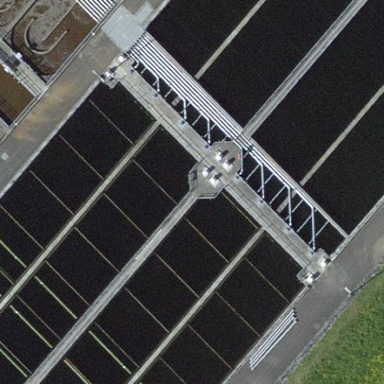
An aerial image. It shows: Image of wastewater.